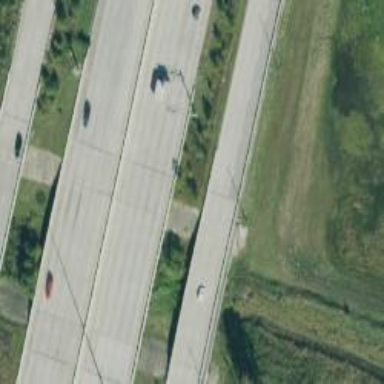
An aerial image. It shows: Secondary road with frontage road crossing bridge.